Question: This might be a stupid question, but I tried finding an answer and did not find anything.
Are negative numbers considered as 'nothing'(null) in vb.net?
Debug mode:

Above is a query to db to find me all values where the district is 'value'. Its a list in razor view and Since I did not want anything to be displayed by default, I set the district ID to -1 and since there is nothing of that value in the database, it should return anything.
However, it still returns me the value where district is NULL. How is that?
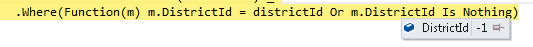
Answer: Negative values are not null. However, you are using 'Or' instead of 'OrElse' (<URL>
Or causes both sides of the statement to be called, and it does not short-circuit. Also, you should call the null check before the value check. If you don't short-circuit with the null check, you'll end up calling a comparison of a null value ('m.DistrictId') against a non-null value ('districtId').